Field crop: maize
Growth stage: 2
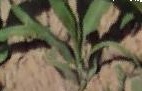
Species: maize